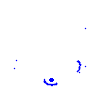
Particle: kaon